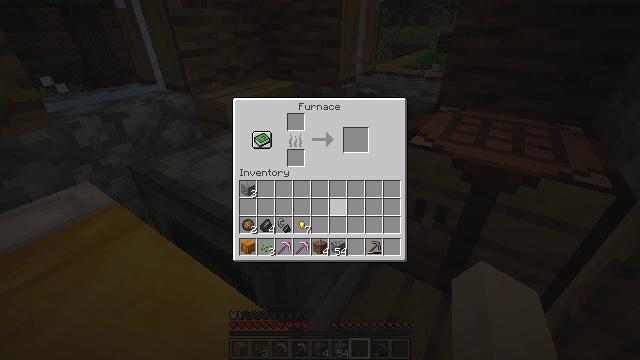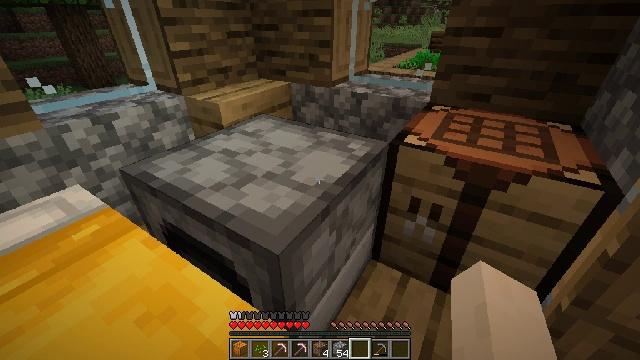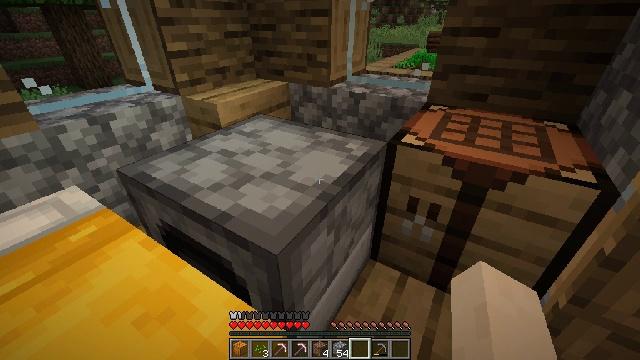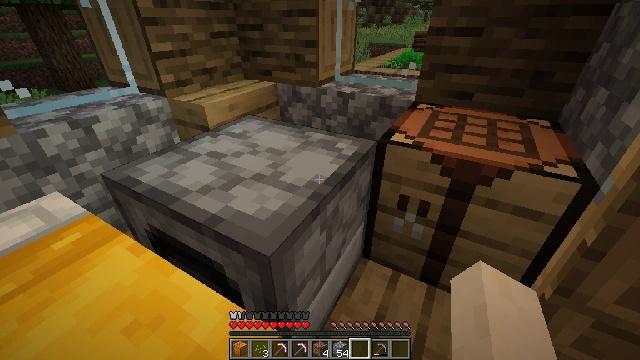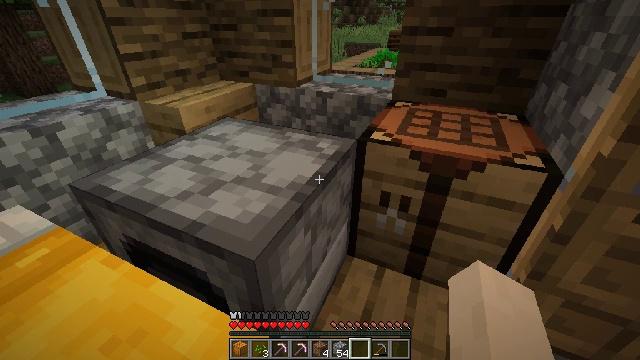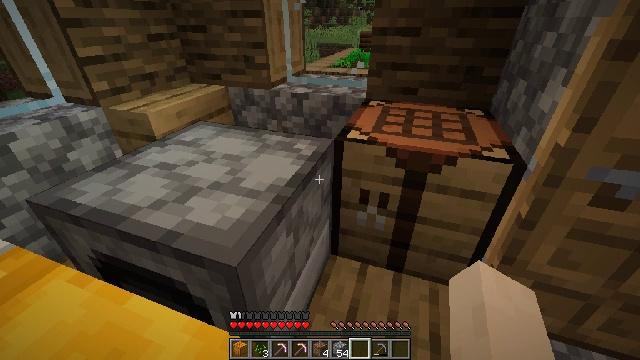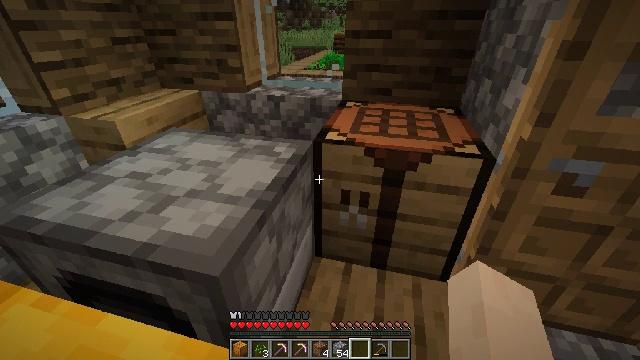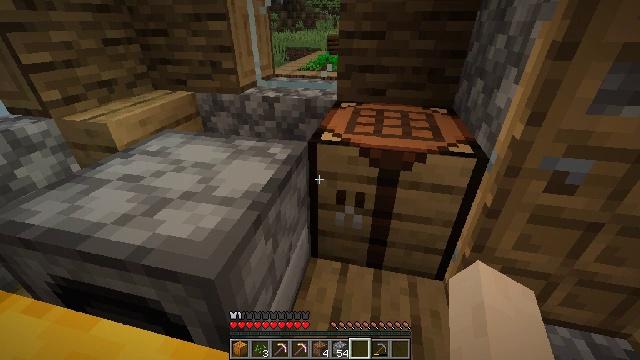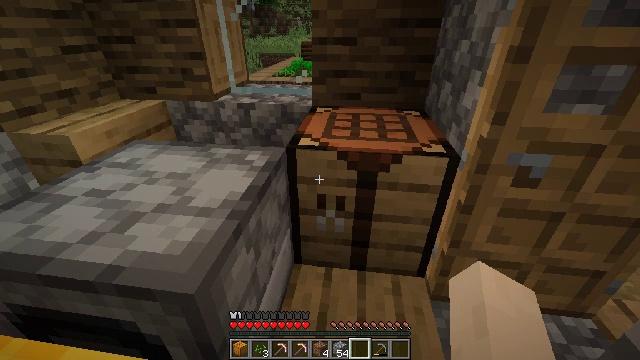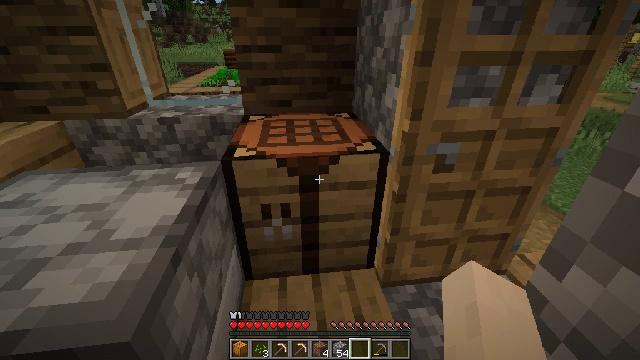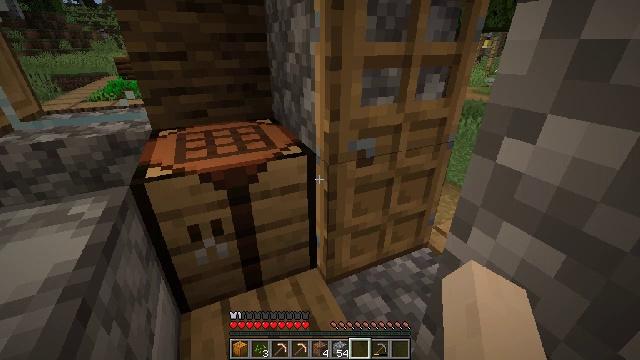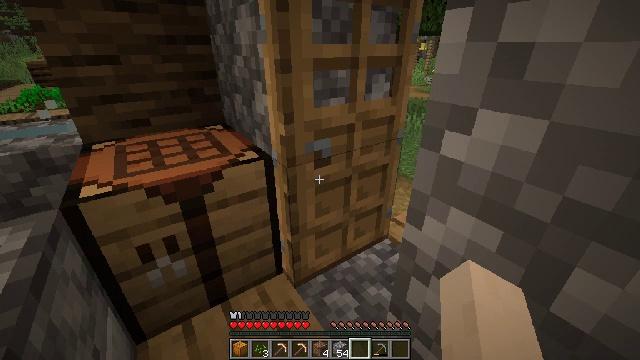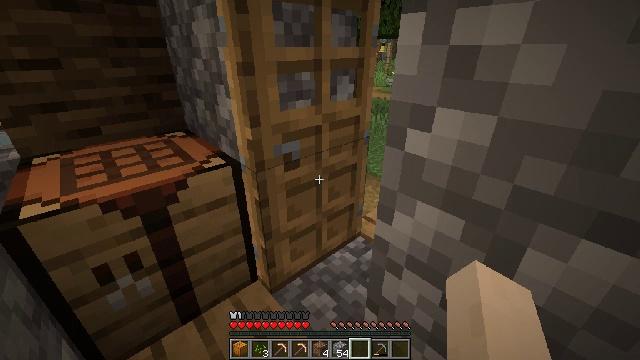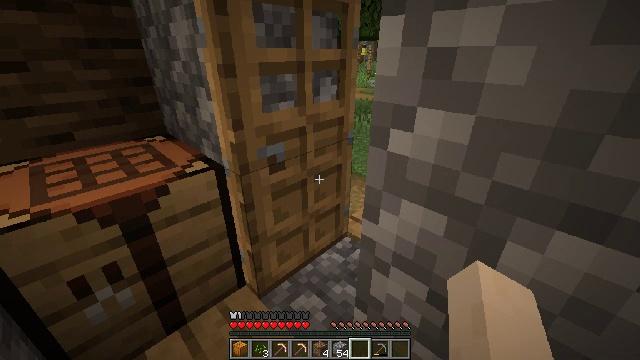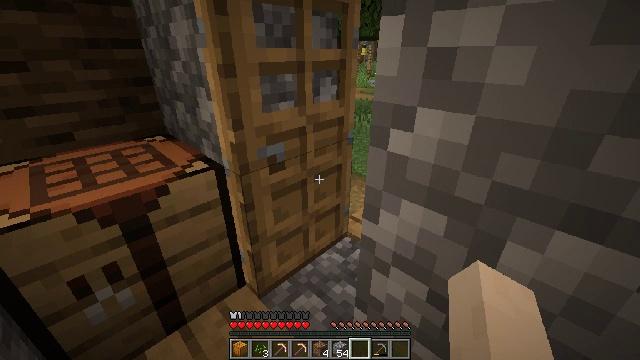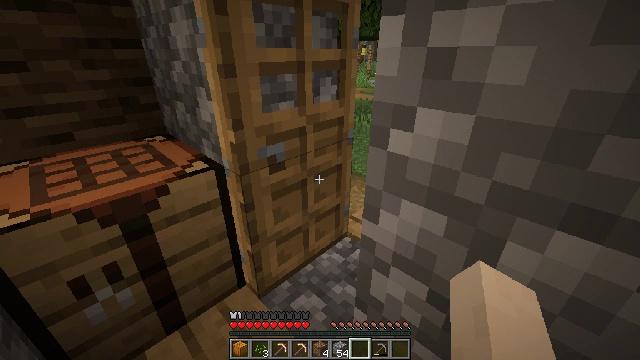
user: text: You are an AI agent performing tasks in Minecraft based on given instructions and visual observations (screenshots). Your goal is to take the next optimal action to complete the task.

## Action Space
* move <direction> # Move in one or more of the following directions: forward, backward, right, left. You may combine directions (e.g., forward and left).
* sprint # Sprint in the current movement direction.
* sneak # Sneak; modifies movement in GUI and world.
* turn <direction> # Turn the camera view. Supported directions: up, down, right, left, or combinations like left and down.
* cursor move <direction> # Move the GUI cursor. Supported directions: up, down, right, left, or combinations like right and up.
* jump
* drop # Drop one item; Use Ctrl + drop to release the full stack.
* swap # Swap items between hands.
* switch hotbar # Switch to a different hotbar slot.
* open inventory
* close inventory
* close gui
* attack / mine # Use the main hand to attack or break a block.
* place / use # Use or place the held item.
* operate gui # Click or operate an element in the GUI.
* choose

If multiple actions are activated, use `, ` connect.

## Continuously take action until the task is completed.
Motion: motion action
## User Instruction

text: Break the tree to get oak logs.
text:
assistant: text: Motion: turn right, open inventory
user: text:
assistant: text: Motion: open inventory
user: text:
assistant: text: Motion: turn right, open inventory
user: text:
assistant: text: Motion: turn right
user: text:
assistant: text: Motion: turn right
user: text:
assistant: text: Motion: turn right
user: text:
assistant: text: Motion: turn right
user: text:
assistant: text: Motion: turn right and up
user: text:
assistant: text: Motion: turn right and up
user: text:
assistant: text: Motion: turn right and up
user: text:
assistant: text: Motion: turn right
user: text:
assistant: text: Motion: turn right
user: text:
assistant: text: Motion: turn right
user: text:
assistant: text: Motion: no_op
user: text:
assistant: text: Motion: no_op
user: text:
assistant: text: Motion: no_op
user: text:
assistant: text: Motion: no_op
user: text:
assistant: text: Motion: no_op
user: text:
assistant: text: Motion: no_op
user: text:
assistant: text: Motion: no_op
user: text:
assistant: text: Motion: turn left
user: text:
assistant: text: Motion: turn left
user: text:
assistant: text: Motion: turn left
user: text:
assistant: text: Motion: no_op
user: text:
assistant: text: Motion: turn left
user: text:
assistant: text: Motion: turn left
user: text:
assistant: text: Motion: no_op
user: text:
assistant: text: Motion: use / place
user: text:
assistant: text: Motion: use / place
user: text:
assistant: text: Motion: use / place